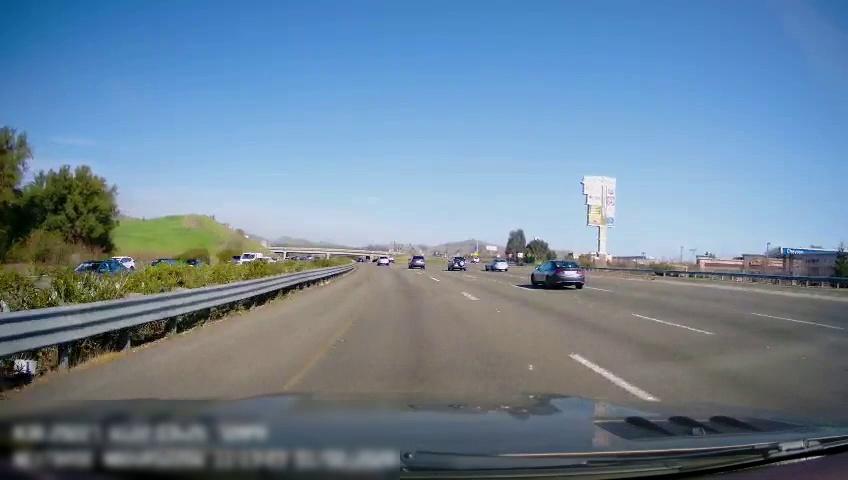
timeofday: Day
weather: Sunny
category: Drivable Space
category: Vehicles | Car
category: Vehicles | Car
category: Vehicles | Car
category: Vehicles | Car
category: Vehicles | Car
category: Vehicles | Other LV
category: Vehicles | Car
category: Vehicles | Car
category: Vehicles | Car
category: Vehicles | SUV
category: Vehicles | SUV
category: Vehicles | Car
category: Lanes | Alternate Lane
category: Lanes | Current Lane
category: Lanes | Current Lane
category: Lanes | Alternate Lane